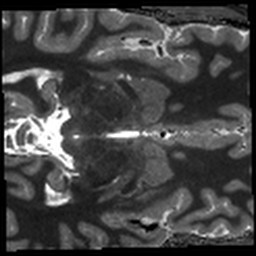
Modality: T1map
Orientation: axial
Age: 22
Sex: male